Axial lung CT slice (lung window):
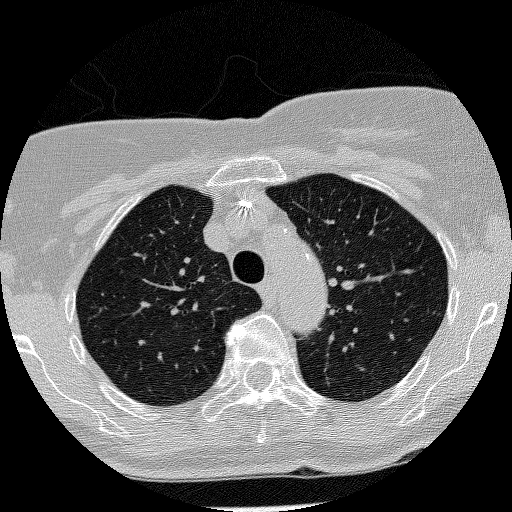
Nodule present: no